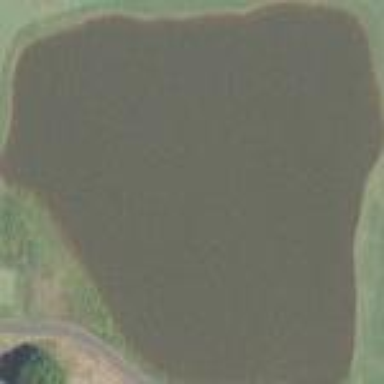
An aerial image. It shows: Water hazard in golf course. The hazard is natural water feature.